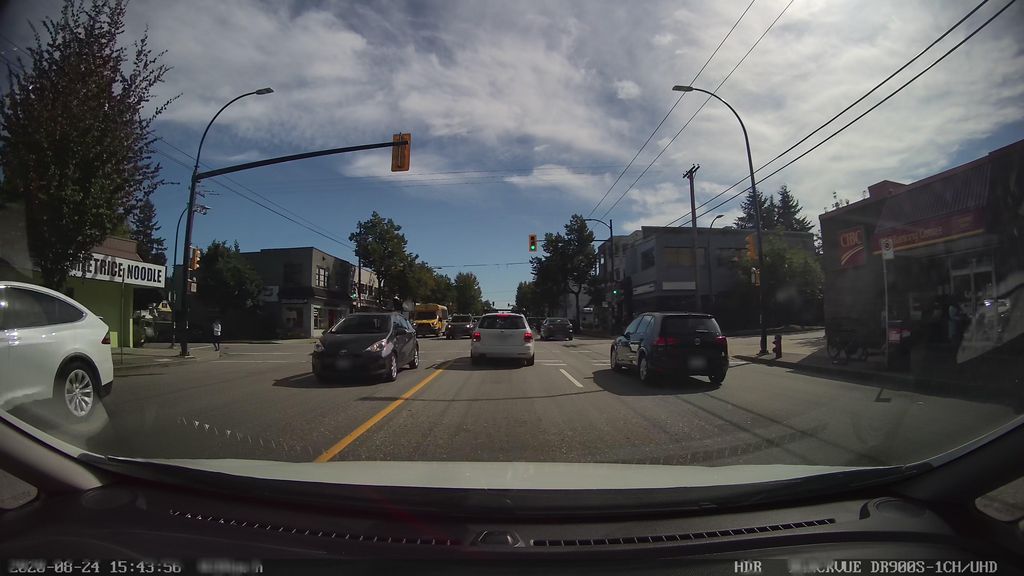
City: vancouver